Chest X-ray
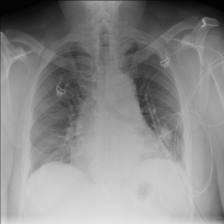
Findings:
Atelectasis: positive
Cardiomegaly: negative
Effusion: negative
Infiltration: positive
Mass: negative
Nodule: negative
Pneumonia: negative
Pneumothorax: negative
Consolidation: negative
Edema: negative
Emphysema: negative
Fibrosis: negative
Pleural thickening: negative
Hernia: negative